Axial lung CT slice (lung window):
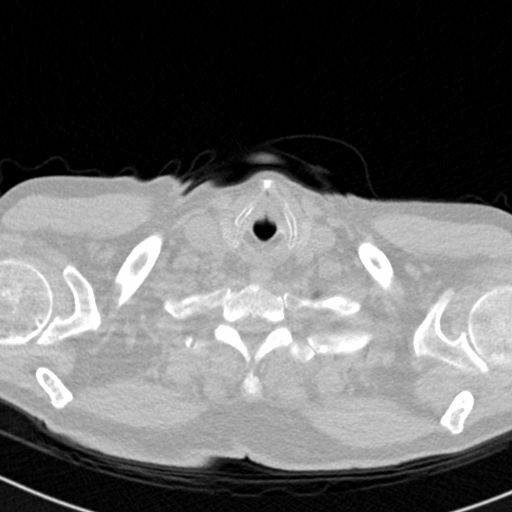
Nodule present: no